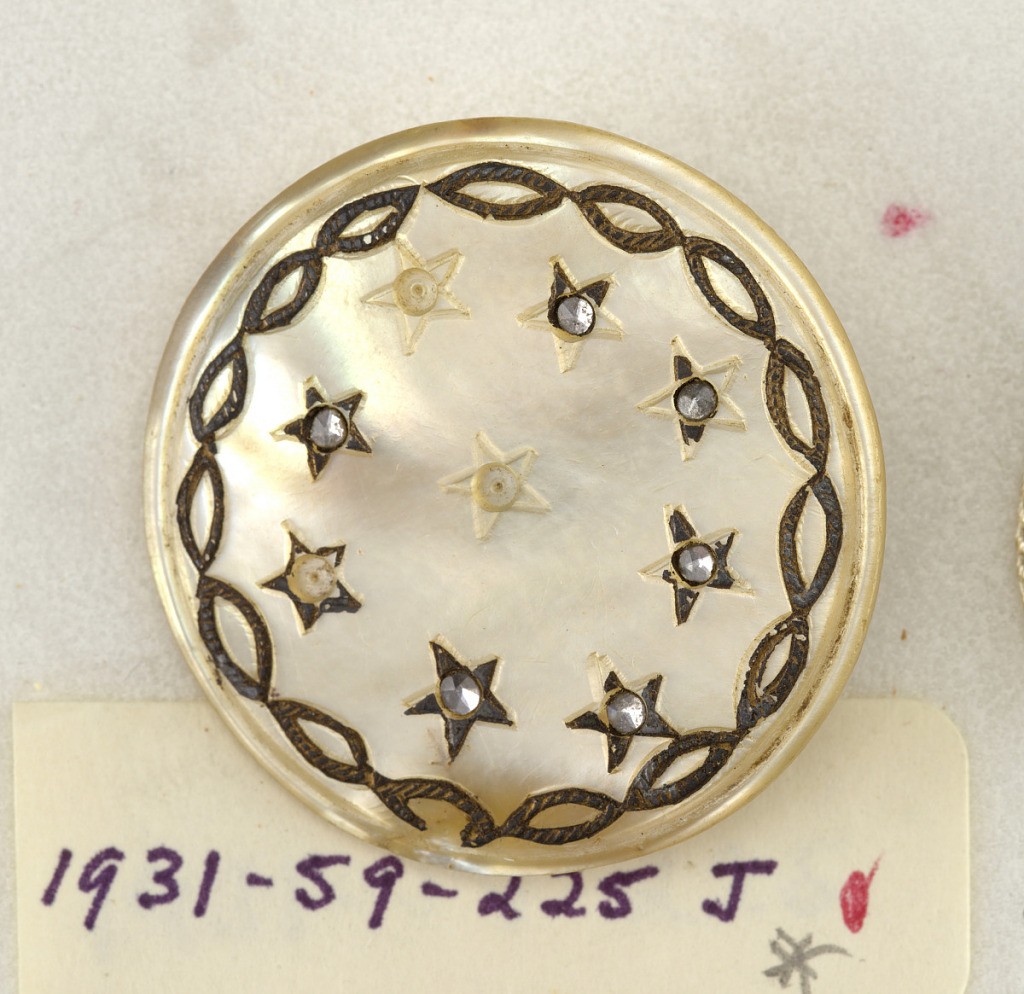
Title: Button
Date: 19th century
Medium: Pearl, shell, brass, copper, glass
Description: Flat circular button with shanks, varying.

On card 31